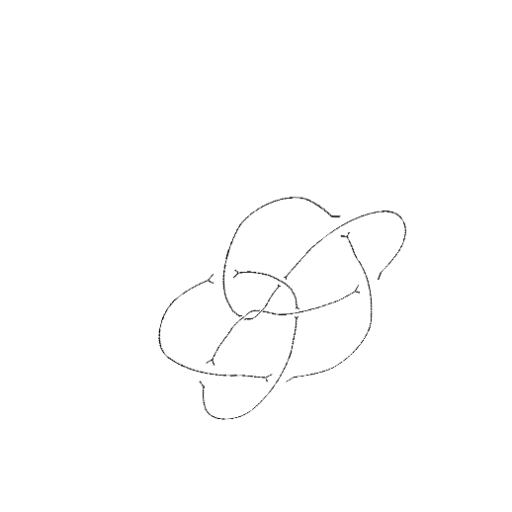
Crossing number: 9